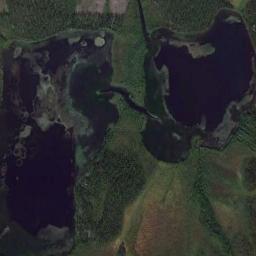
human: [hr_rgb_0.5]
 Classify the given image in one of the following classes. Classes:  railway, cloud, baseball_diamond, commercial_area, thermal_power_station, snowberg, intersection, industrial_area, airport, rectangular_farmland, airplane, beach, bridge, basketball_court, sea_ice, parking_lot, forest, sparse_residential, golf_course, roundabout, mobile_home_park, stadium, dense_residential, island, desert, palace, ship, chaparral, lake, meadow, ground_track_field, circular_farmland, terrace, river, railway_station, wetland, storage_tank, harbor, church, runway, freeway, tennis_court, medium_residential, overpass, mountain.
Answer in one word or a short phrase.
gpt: lake